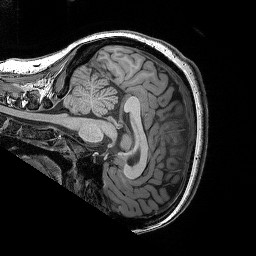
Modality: T1w
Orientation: sagittal
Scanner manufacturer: siemens
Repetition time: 2.25 s
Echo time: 0.00418 s